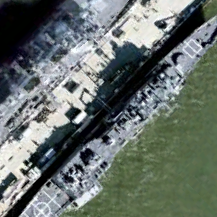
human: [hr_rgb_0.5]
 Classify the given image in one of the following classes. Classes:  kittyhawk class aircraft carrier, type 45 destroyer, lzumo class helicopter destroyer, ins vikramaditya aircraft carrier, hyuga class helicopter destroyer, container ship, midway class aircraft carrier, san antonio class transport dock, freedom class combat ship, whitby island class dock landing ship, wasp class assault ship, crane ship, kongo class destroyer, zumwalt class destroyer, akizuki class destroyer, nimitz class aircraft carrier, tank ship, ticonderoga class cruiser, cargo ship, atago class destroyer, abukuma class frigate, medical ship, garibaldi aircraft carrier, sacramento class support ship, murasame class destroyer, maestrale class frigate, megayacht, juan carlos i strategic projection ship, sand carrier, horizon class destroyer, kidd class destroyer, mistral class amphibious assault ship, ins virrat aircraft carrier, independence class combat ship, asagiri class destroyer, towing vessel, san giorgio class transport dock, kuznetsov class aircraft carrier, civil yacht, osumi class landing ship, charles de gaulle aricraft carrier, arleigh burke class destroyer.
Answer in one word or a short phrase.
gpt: Ticonderoga class cruiser